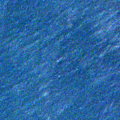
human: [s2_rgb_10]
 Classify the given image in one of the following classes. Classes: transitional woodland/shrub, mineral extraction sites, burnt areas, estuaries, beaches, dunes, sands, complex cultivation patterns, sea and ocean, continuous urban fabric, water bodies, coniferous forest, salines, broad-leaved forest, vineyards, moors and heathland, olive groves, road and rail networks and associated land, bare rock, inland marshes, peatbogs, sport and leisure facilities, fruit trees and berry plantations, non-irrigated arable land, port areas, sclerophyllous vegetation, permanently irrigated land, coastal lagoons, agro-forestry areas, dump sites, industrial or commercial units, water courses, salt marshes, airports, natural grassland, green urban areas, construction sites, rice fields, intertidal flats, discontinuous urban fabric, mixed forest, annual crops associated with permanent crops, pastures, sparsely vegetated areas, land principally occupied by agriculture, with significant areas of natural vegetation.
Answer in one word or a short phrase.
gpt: sea and ocean